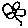
Label: flower